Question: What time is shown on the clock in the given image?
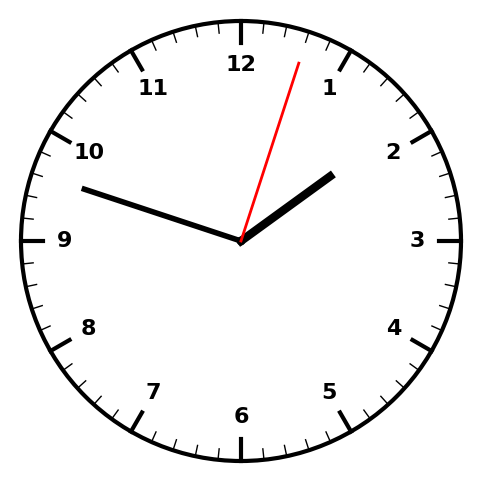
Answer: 01:48:03